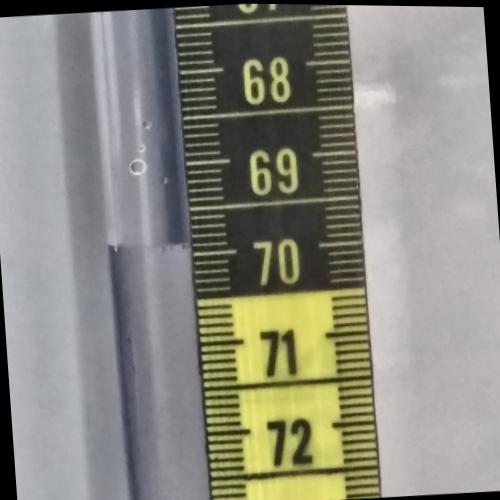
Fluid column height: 69.9 cm